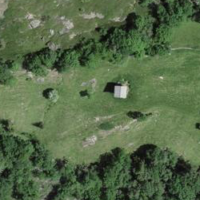
EUNIS habitat code: 52
Species observed at this site:
Limenitis reducta
Issoria lathonia
Melanargia galathea